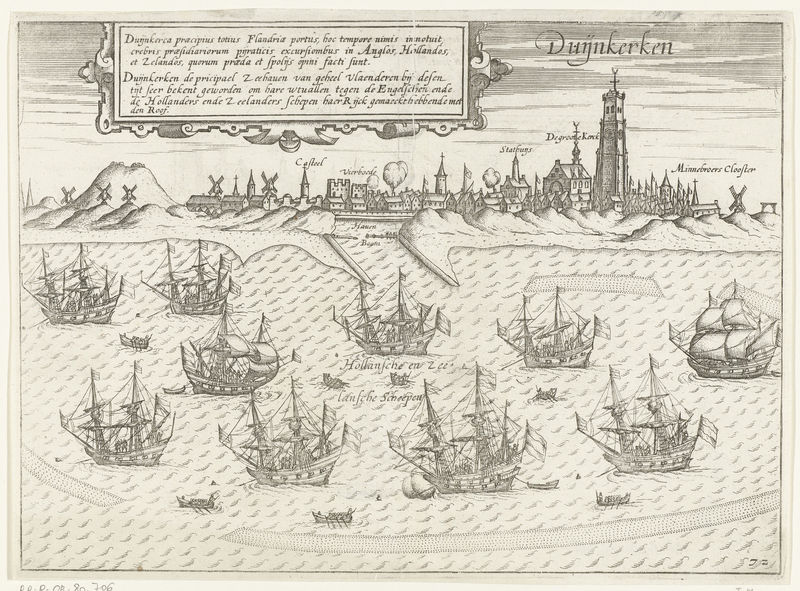
Titel: Tien Hollandse en Zeeuwse schepen voor anker bij Duinkerke, ca. 1605
Standort: Amsterdam
Institution: Rijksmuseum
Schlagwörter: berg, weiß, stadt, hintergrund, schwarz, mühlen, kirche, boote, windmühlen, schiffe, schrift, segel, wellen, ansicht, stadtansicht, druck, stich, buchseite, holländisch, hafeneinfahrt, stadtbeschreibung, stadtmauern, dünkirchen, duijnkerken, flächige komposition